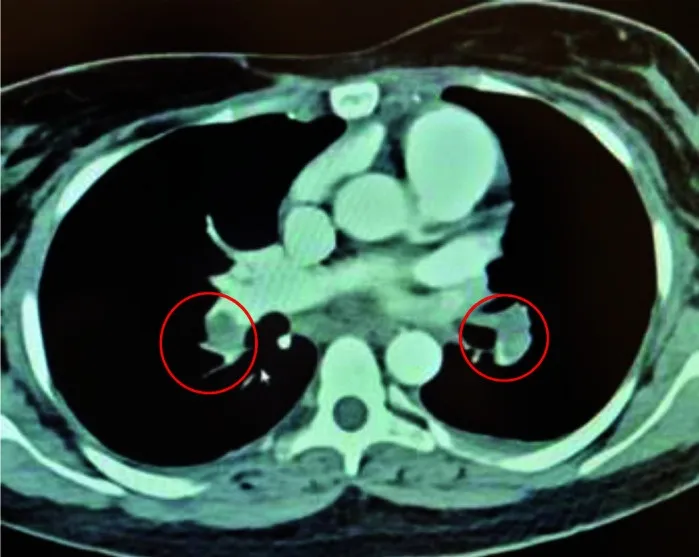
Computerized tomographic pulmonary angiogram (CTPA) showing bilateral pulmonary embolism marked by circles.
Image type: radiology (ct)